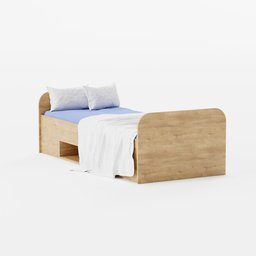
Label: furniture